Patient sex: M
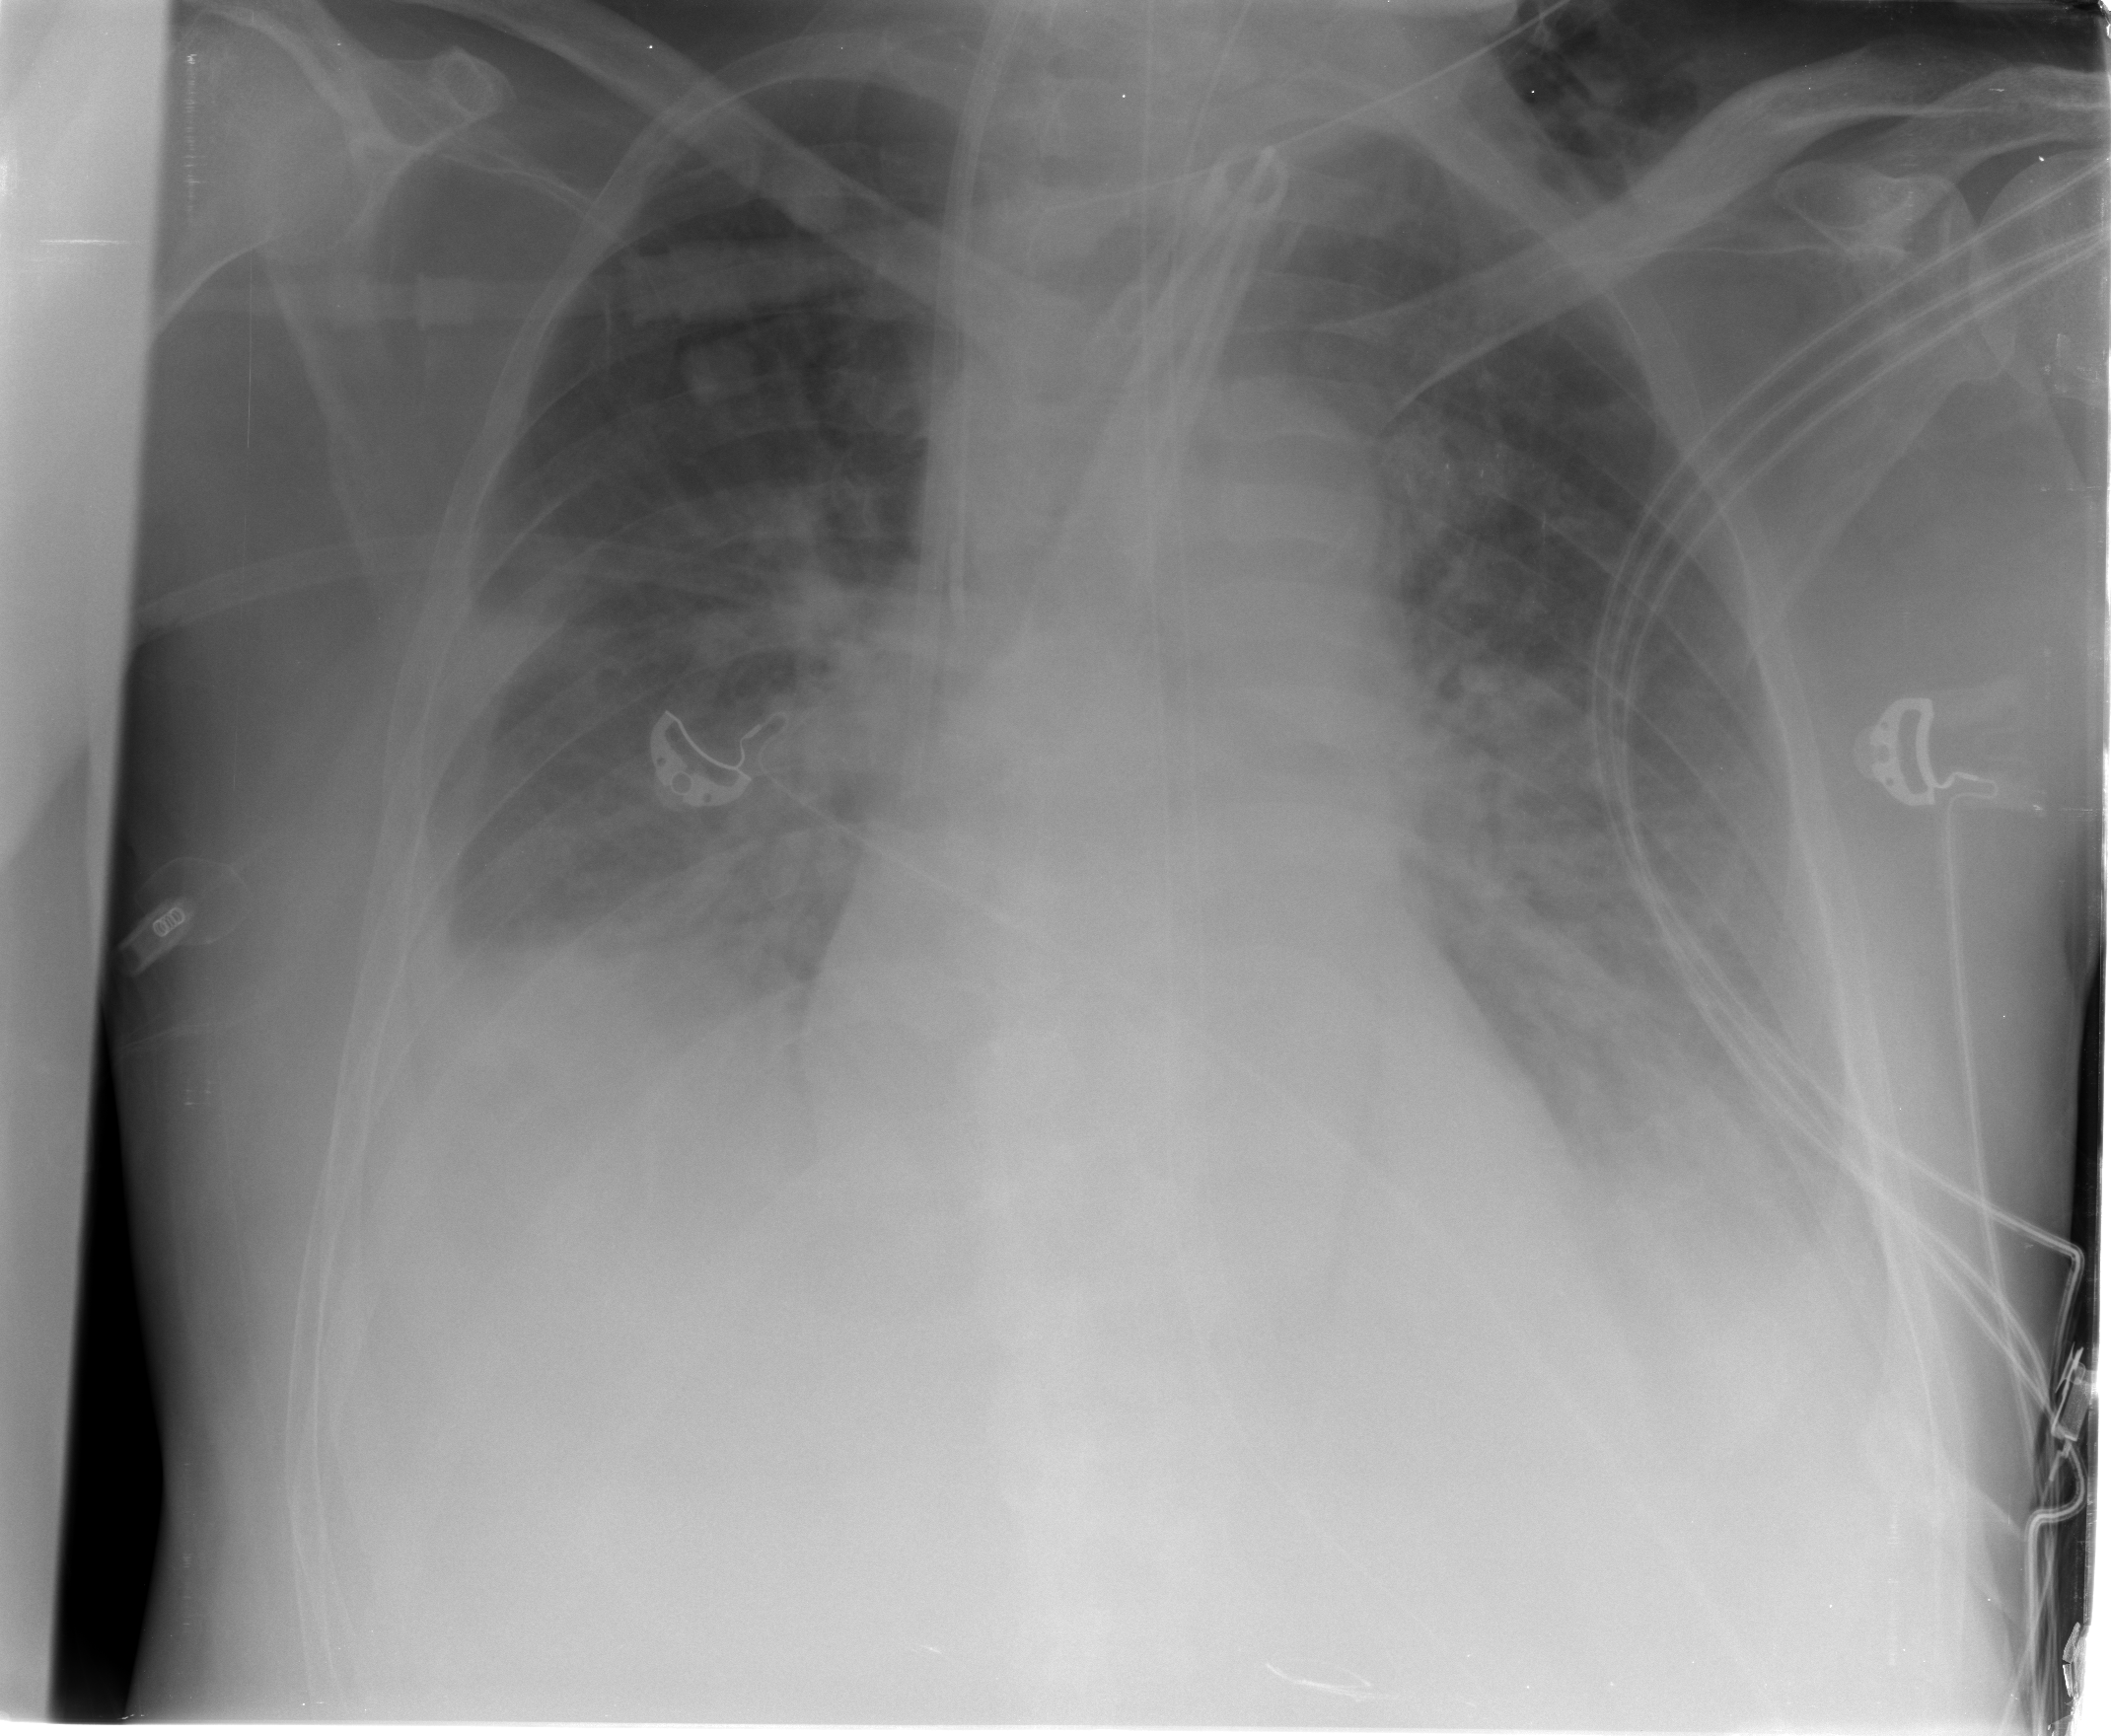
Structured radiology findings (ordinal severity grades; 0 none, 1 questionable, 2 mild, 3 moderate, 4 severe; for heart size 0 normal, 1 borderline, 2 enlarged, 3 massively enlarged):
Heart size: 0
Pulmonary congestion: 2
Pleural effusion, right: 3
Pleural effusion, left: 2
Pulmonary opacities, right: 1
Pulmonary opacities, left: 1
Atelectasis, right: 2
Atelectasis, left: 2